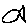
Label: fish